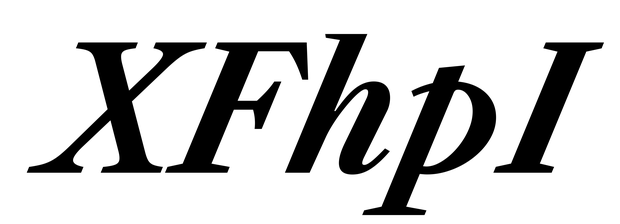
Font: LibreCaslonText-Italic_Bold_Italic